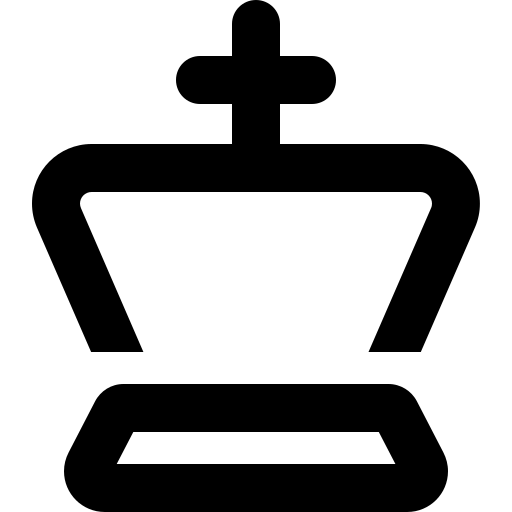
Tags: icon, FontAwesome, fa-icon, outline, chess, king